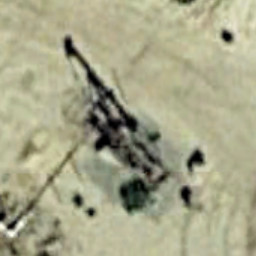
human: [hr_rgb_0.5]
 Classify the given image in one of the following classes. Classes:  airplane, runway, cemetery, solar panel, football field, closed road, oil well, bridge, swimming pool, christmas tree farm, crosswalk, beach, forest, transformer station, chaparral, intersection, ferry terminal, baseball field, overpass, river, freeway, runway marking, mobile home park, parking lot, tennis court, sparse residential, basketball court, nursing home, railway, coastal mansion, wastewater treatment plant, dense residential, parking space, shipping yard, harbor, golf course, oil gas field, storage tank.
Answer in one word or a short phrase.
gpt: oil well